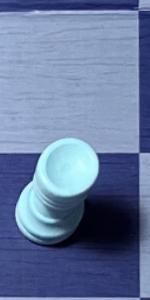
Label: Rook_White